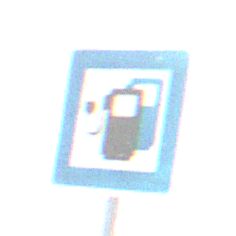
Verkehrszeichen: LadestationFuerElektrofahrzeuge
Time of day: Midday
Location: Outdoor (RoadRail)
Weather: PartlyCloudy
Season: NotSpecified
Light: Natural